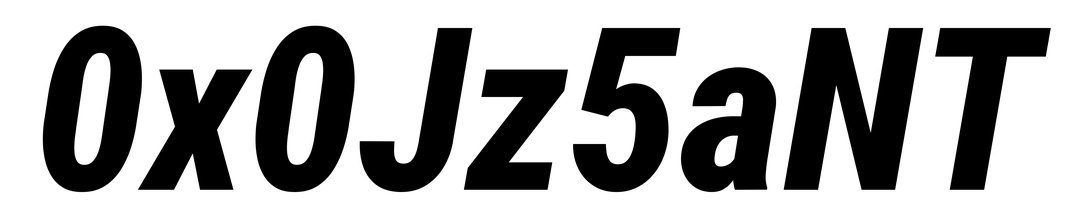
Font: Roboto-Italic_Condensed_ExtraBold_Italic